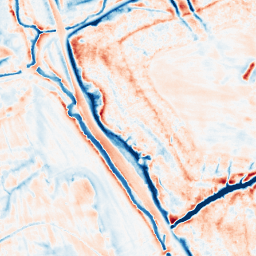
Category: edge_preserving
Decomposition family: anisotropic_diffusion
Decomposition parameters: iterations: 50
kappa: 10
gamma: 0.2
Upsampling method: linear_exact
Upsampling parameters: scale: 4
Upsampling scale: 4